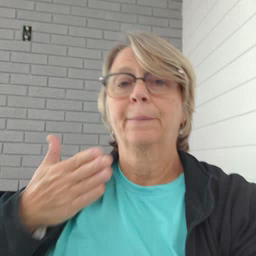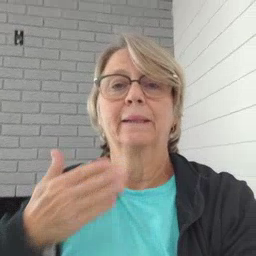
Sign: happy